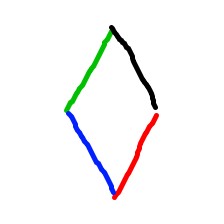
Shape: rhombus